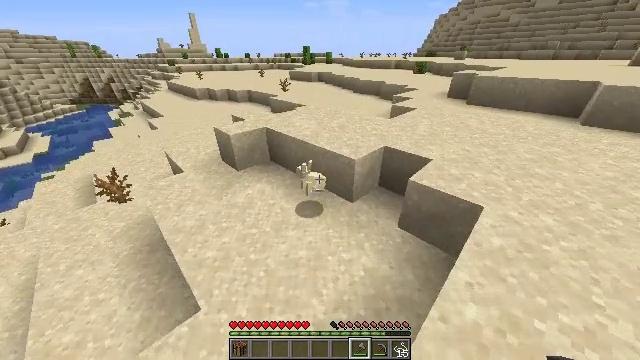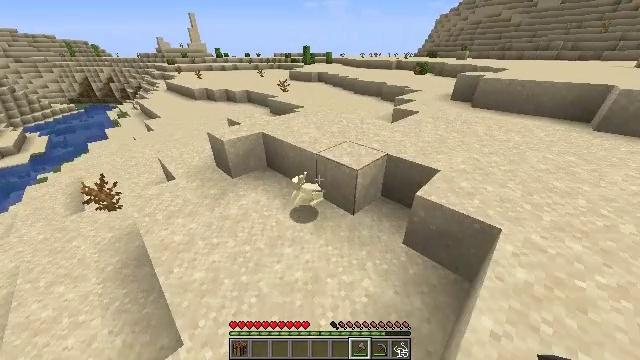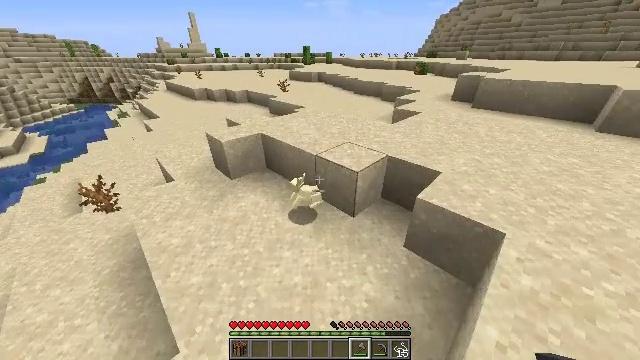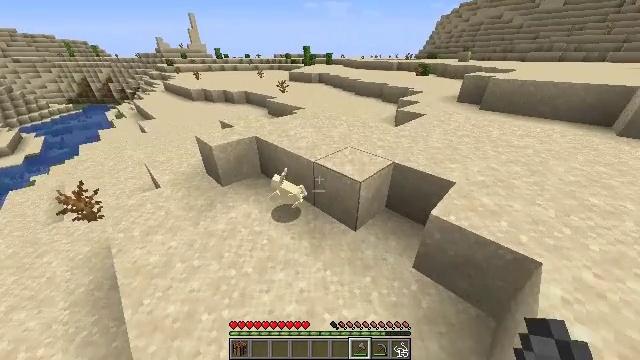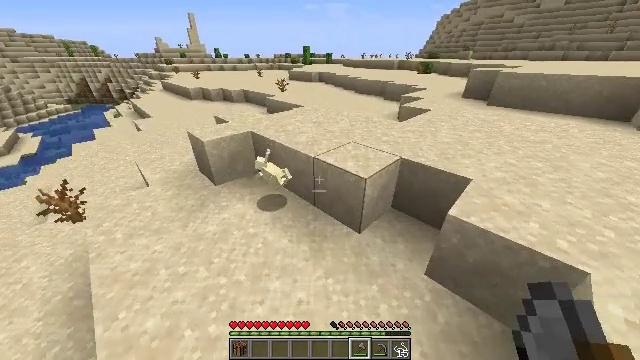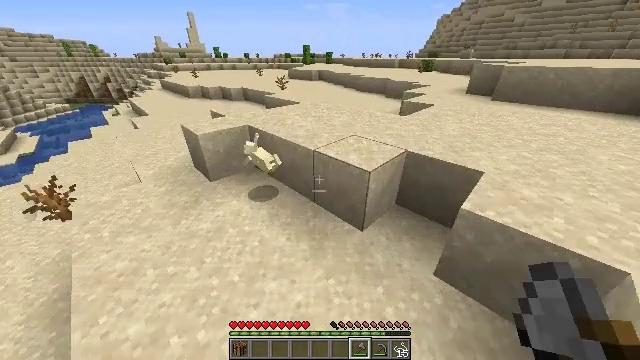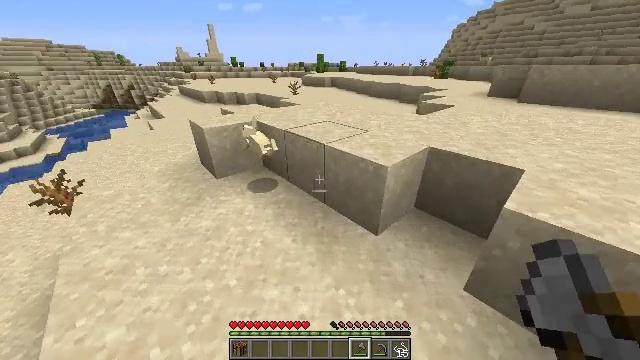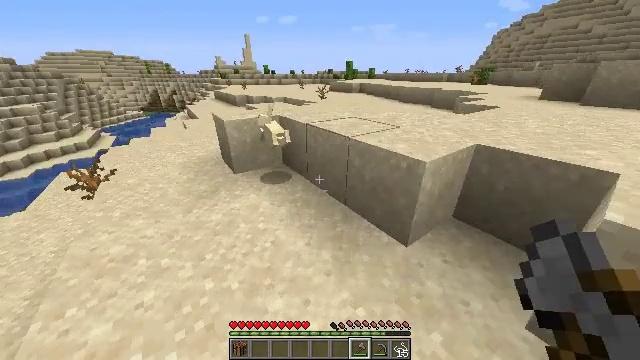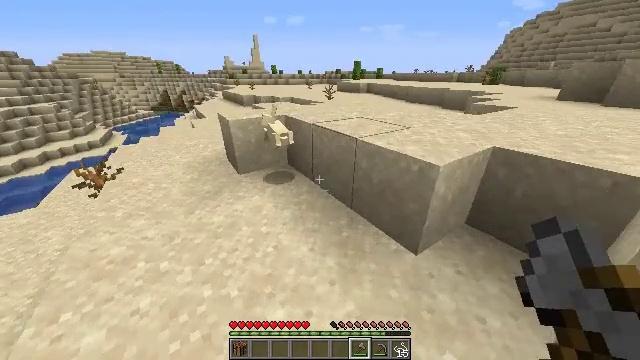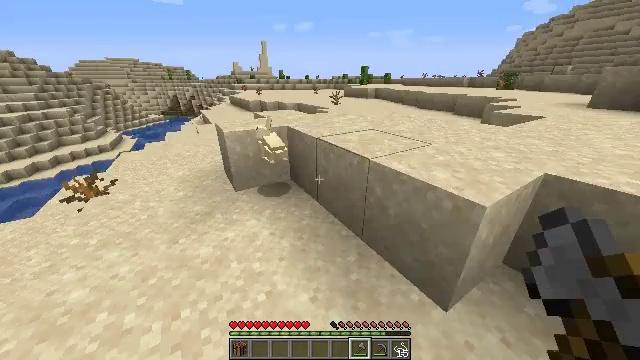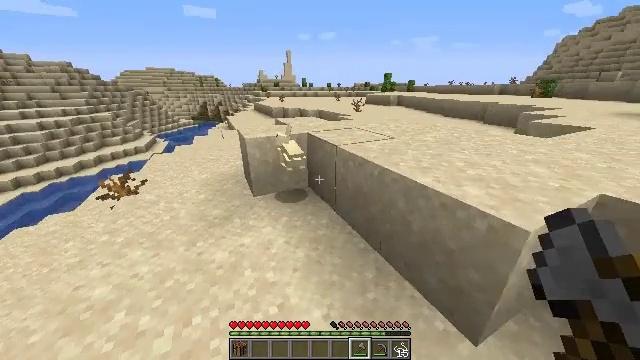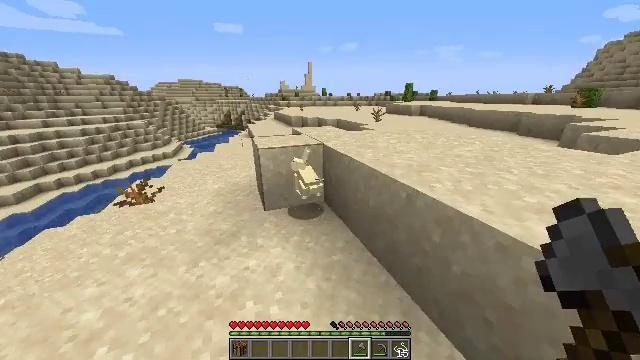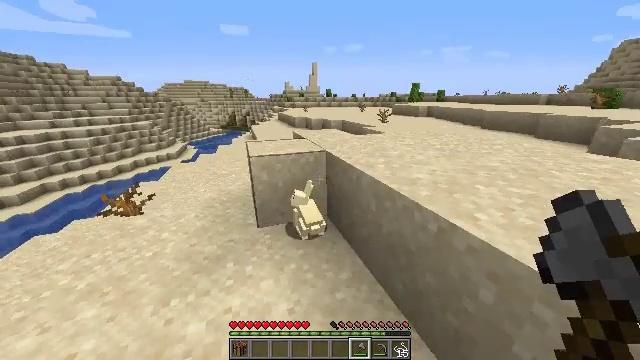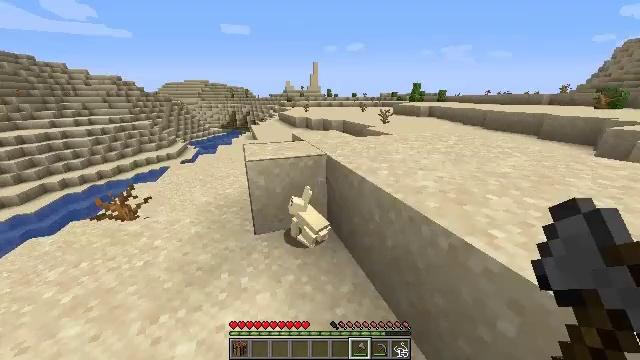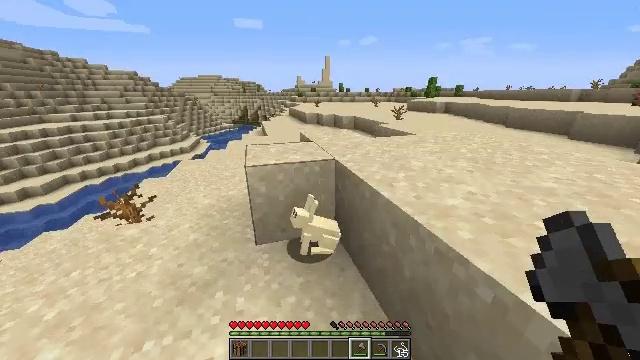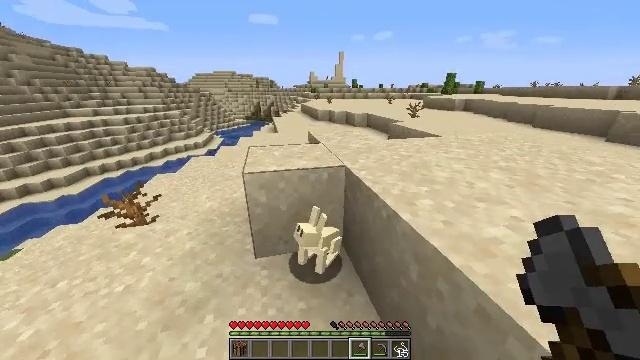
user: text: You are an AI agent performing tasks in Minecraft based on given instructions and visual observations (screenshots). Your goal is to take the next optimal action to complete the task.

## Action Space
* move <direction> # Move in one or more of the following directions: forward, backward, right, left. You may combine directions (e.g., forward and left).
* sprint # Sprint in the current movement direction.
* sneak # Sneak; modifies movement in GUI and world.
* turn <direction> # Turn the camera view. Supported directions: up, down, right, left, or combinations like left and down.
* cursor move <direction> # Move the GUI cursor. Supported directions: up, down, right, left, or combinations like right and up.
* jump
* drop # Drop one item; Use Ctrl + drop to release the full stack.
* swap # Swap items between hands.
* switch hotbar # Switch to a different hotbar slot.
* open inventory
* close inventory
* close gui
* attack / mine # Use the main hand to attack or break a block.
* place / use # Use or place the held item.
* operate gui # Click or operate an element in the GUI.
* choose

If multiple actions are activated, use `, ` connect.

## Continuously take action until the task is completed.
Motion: motion action
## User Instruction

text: Kill mobs.
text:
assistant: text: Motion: move forward
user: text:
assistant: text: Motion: move forward
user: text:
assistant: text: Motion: move forward, sprint
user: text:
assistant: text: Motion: move forward, sprint
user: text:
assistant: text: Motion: move forward, sprint
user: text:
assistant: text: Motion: move forward, sprint, turn left and up
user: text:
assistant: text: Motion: move forward, sprint, turn left and up
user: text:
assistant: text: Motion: move forward, sprint, turn left
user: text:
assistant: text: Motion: move forward, sprint, turn left and up
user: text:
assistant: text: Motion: move forward, sprint, turn left and up
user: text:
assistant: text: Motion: move forward, sprint, turn left and up
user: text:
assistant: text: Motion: move forward, sprint, turn left
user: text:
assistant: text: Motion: move forward, sprint
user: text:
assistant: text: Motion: move forward, sprint, turn left and down
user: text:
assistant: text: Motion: move forward, sprint, turn left
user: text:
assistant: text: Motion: move forward, sprint
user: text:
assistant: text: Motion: move forward, sprint, turn left and down, attack / mine
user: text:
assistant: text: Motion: turn left and down, attack / mine
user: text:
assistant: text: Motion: turn down, attack / mine
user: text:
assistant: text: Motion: turn right and down
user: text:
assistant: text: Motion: move back, turn left and down
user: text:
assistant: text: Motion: move back
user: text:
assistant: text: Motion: move back
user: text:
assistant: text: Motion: move back
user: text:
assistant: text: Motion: no_op
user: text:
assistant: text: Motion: turn up
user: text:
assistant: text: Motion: turn left and up
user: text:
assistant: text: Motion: turn left and up
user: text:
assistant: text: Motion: turn left and up
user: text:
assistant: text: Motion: turn left and up